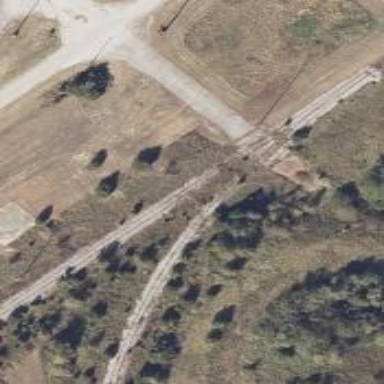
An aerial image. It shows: Disused railway spur.